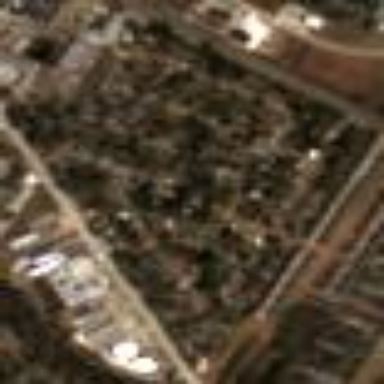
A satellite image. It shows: Single-family residential area.